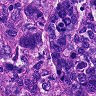
Metastatic tissue present: yes